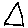
Label: triangle